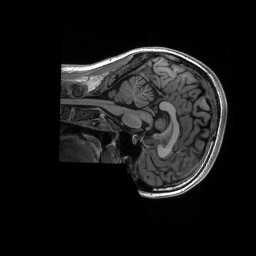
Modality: T1w
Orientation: sagittal
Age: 22
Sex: female
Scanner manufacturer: siemens
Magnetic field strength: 3 T
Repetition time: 2.53 s
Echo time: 0.0033 s